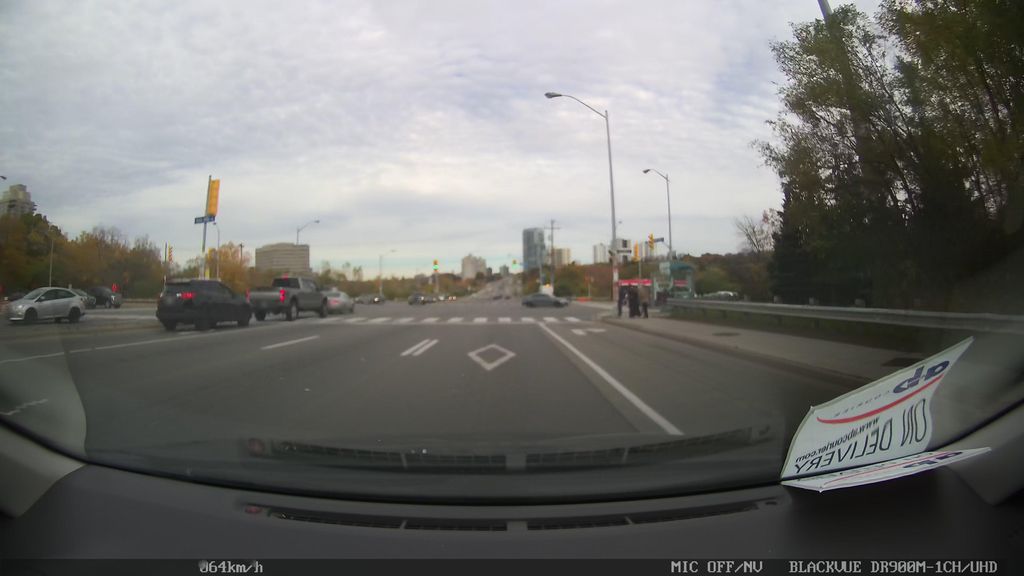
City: toronto